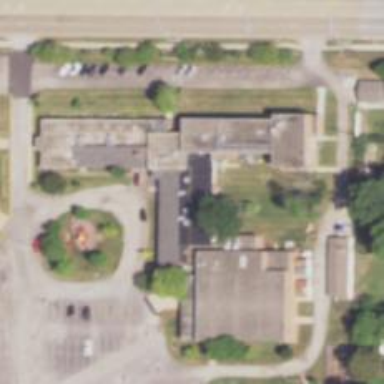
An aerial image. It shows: School.